Aerial crown-view tile of a tropical tree (Barro Colorado Island, Panama), acquired 20250715:
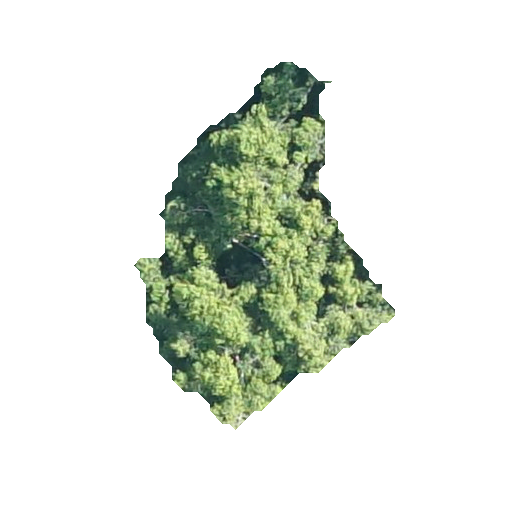
Species: Guatteria lucens
GBIF accepted scientific name: Guatteria lucens
Crown area: 77.958 m²